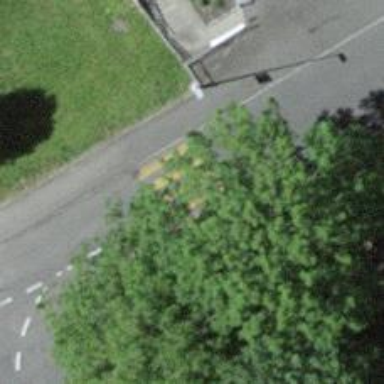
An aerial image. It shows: Uncontrolled zebra crossing with zebra markings.